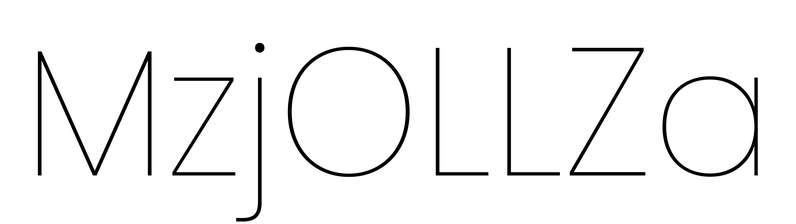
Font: Poppins-Thin